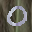
Label: 0